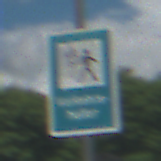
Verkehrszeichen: Verkehrshelfer
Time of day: Midday
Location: Outdoor (Nature)
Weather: PartlyCloudy
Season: NotSpecified
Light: Natural